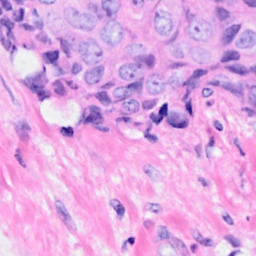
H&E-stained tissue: Breast